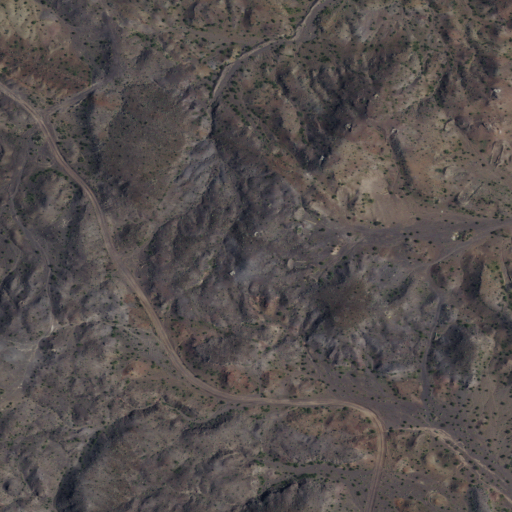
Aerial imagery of gap in California named Noble Pass containing grassland and shrub